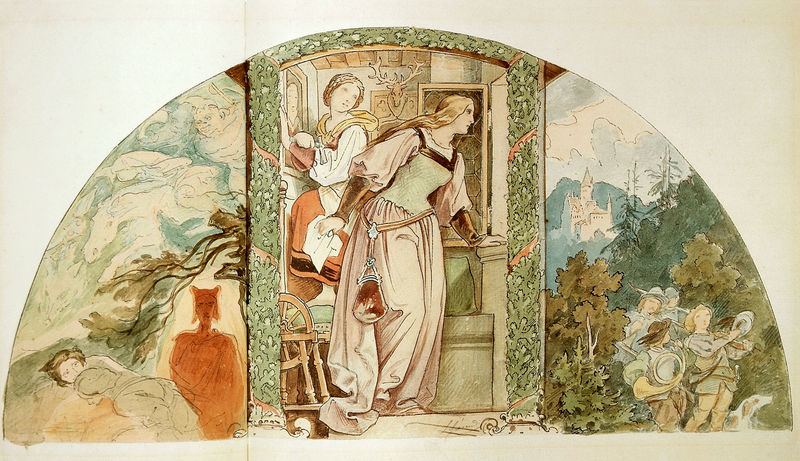
Titel: Zur Oper >Der Freischütz< von Carl Maria von Weber
Künstler: Moritz von Schwind
Standort: Schweinfurt
Institution: Museum Georg Schäfer
Schlagwörter: baum, blau, feder, himmel, schlaf, wasser, wolken, aquarell, bäume, frauen, grün, landschaft, menschen, mädchen, ocker, braun, femmes, fenster, frau, haar, hell, hintergrund, hut, kleid, kleider, orange, säule, tür, weiss, zeichnung, zimmer, ausblick, dame, gürtel, haus, hund, rot, schloss, tuch, weg, beige, blond, architektur, bluse, böse, falten, rahmen, tot, bild, horn, signatur, ast, erde, wind, land, gewand, haare, girlande, musiker, prinzessin, rosa, wald, kinder, pferd, pferde, frucht, ranken, bewölkt, farbig, magd, papier, bogen, berge, gebirge, figuren, rad, rundbogen, angst, krieg, kissen, soldaten, jugendstil, wolle, vert, stube, kammer, tor, gestalt, wände, laviert, burg, furcht, bedrohlich, koloriert, beutel, tasche, entwurf, kranz, jagd, schimmel, girlanden, halbkreis, halbrund, portal, taschentuch, bedrohung, sänger, hirsch, jäger, chien, teufel, versuchung, wesen, mittelalter, märchen, apsis, nadelwald, geldbeutel, femme, geweih, posaune, décor, butzenscheiben, ombre, arbre, bois, ciel, foret, paysage, cheveux, gezeichnet, satan, luzifer, ville, spindel, spinnrad, bleu, haushalt, geister, colonne, sommeil, fenêtre, intérieur, börse, dessin, trompete, quarell, chateau, jadg, hirschgeweih, erzählung, gürteltasche, jagdhorn, elch, musikanten, schwindt, attente, guet, soldats, tour, musiciens, fresque, orchestre, federzeichung, rouet, schind, waldhorn, wanldhorn, aquarelle, diable, ängstlich, geldsack, waldgeister, servante, peinture murale, apparition, luziver, coussin, bourse, mural, chasseurs, gebrüder grimm, mouchoir, cornes, cerf, écoute, demi-lune, hallucination, boi